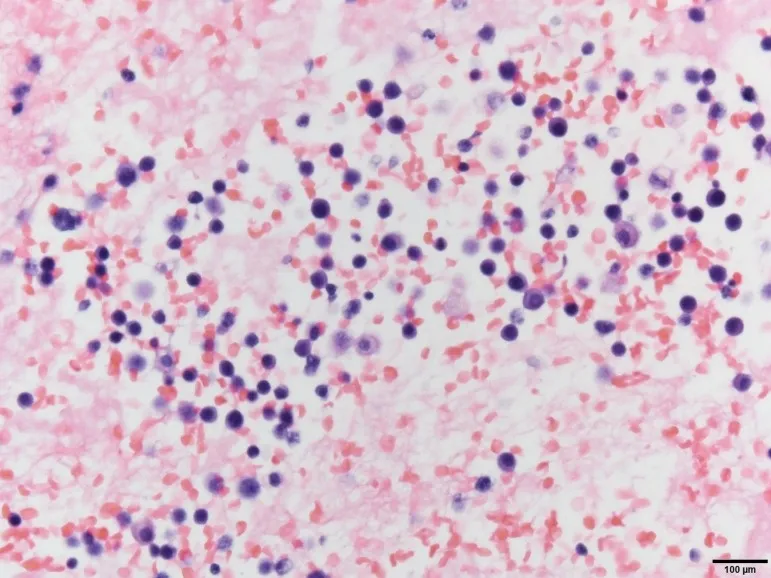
A cell block preparation of pleural fluid shows a prominent plasma cell concentration by hematoxylin and eosin staining.
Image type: pathology (h&e)